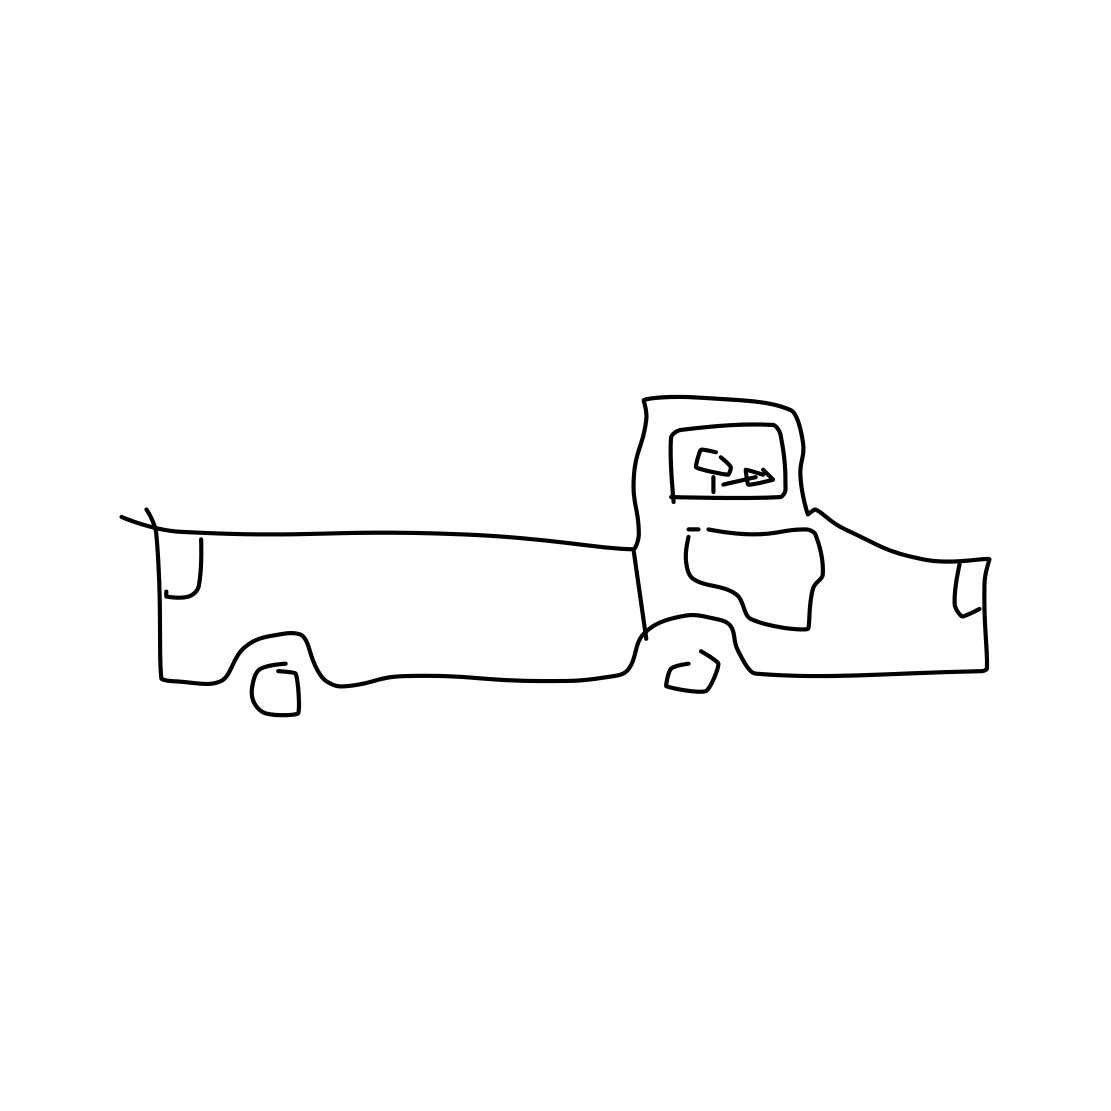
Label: truck